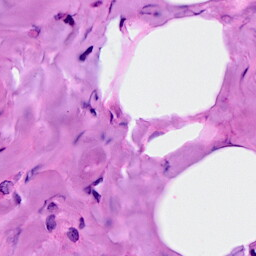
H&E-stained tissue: Breast